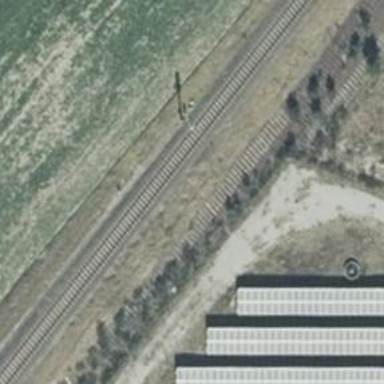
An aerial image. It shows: Abandoned spur railway.